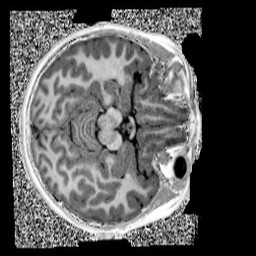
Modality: UNIT1
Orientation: axial
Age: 11
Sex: female
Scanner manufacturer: siemens
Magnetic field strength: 3 T
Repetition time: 4 s
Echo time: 0.00299 s